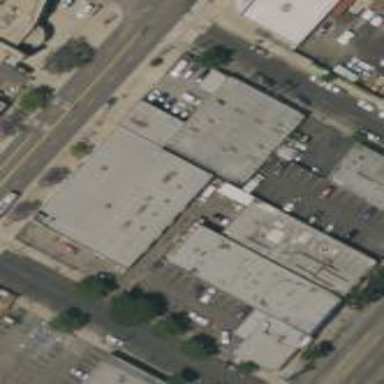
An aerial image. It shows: Retail building.